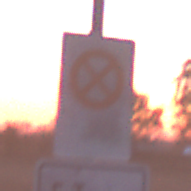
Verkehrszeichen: Taxenstand
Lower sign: FahrzeugeVerbaleAngabe2
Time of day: SunriseSunset
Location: Outdoor (Nature)
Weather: Clear
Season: NotSpecified
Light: Natural